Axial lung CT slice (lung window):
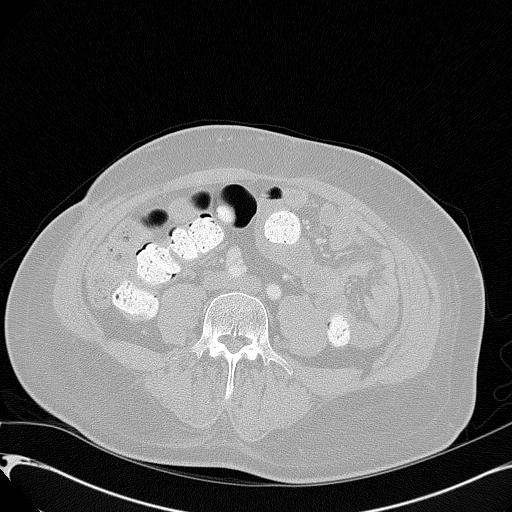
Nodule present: no